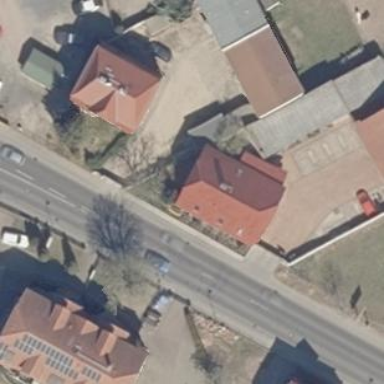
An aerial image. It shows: Half-hipped roof house.